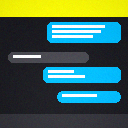
Screen state: on